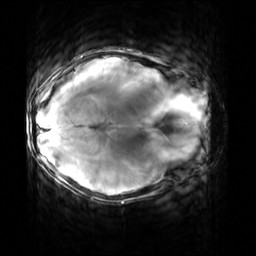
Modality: T2starw
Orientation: axial
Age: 36
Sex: female
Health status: healthy
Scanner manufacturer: siemens
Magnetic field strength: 3 T
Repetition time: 0.7 s
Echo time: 0.02 s